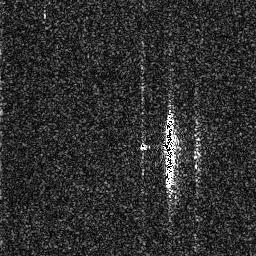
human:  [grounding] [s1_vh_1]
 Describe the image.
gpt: In the satellite image, there is  <ref>1 medium ship </ref> <box>[[61, 42, 69, 74, 0]]</box> located at center.